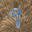
Label: 9